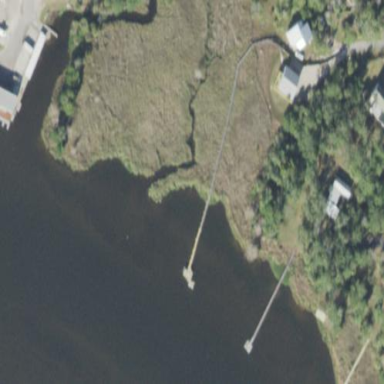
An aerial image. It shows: Saltmarsh wetland.